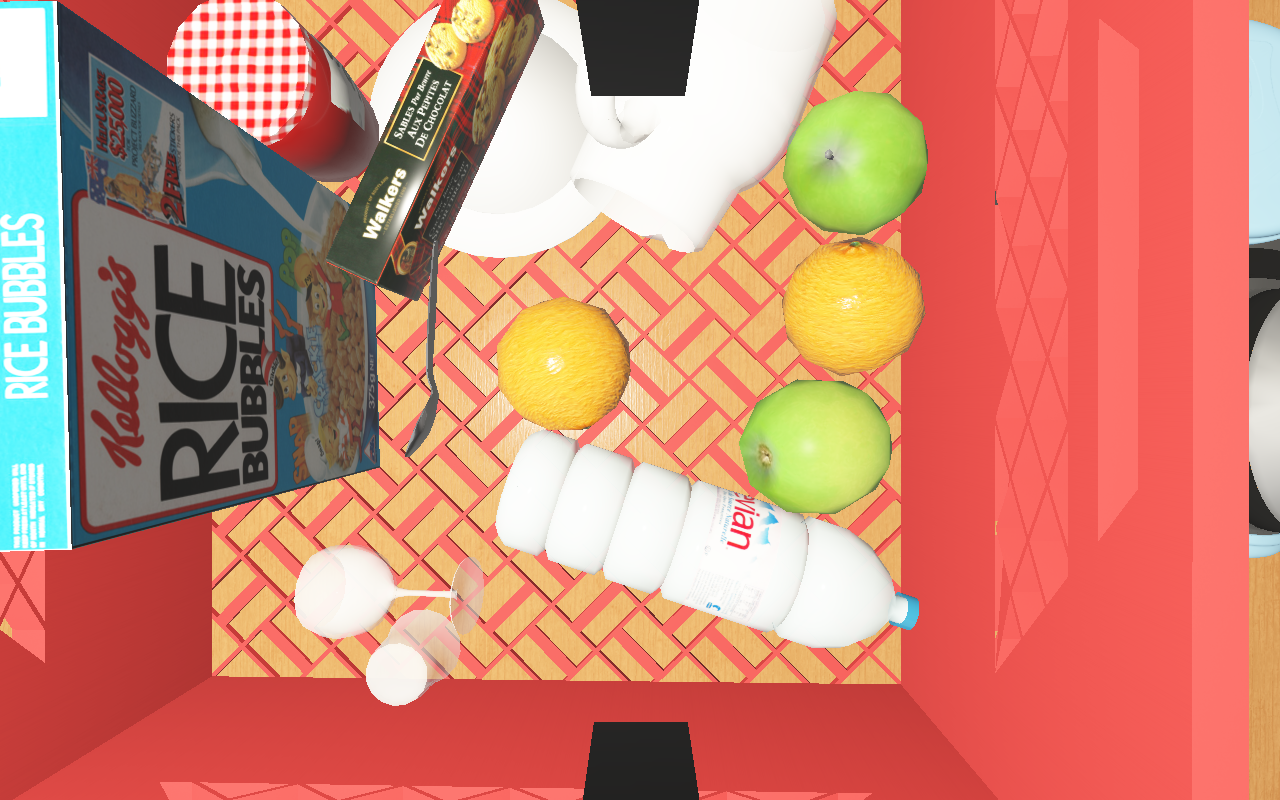
Objects in the scene:
carafe
water bottle
apple
orange
spoon
glass
wineglass
cereal box
biscuit box